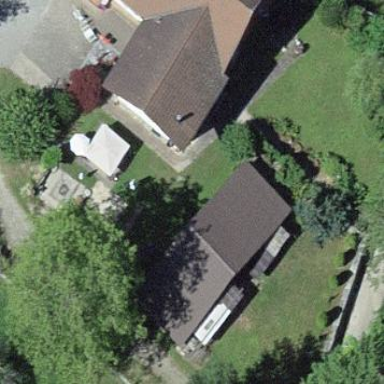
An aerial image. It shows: Shed building.